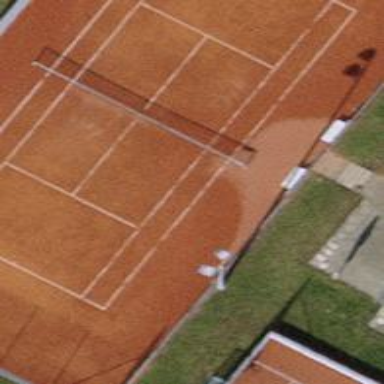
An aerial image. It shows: Tennis court in leisure pitch.